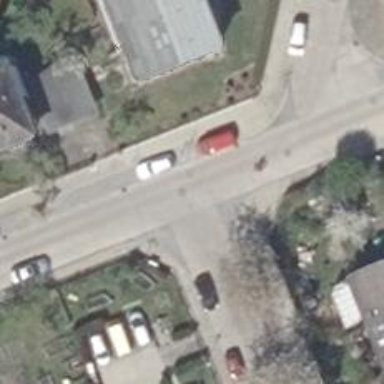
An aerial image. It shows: Residential road with concrete surface. Sidewalks are present on both sides.